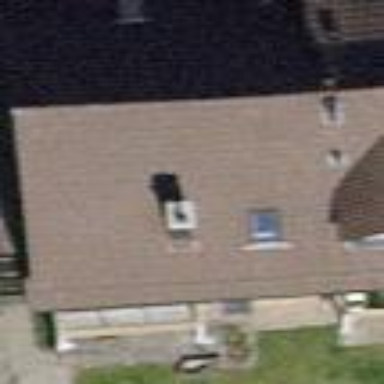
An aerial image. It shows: Building with tiled roof.